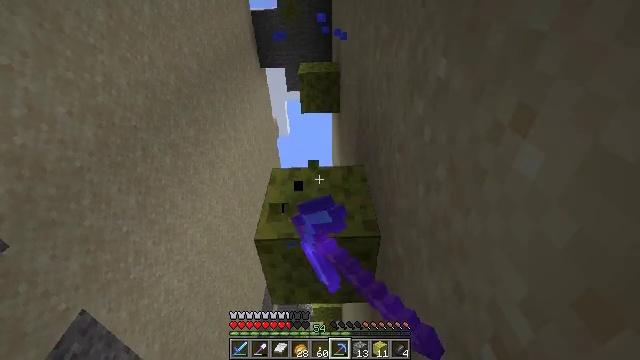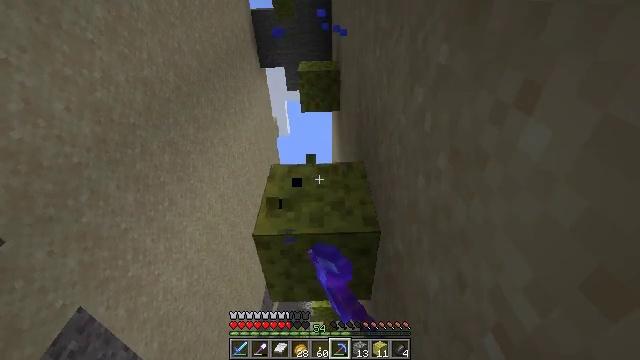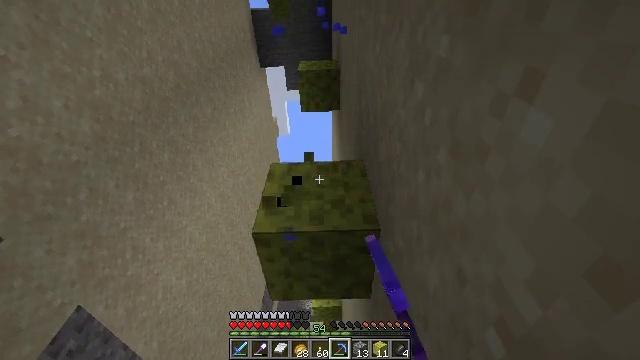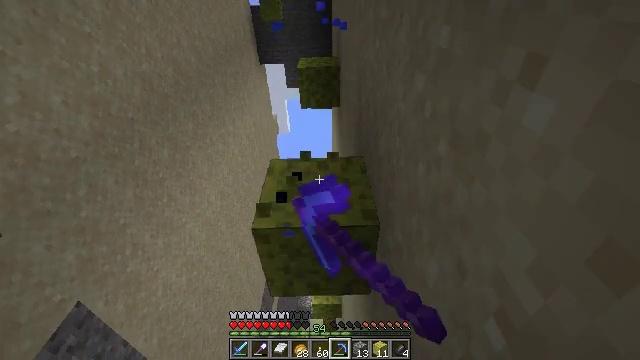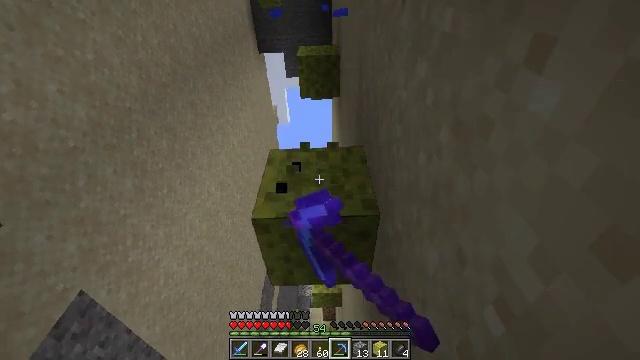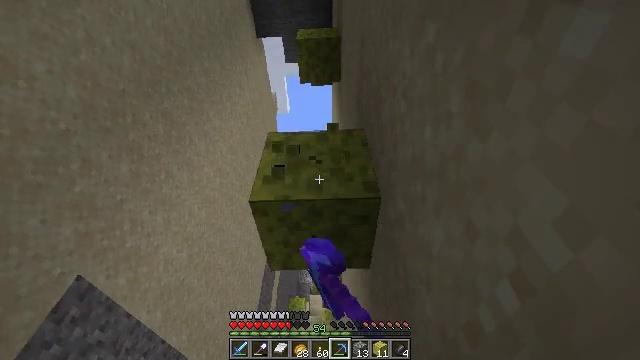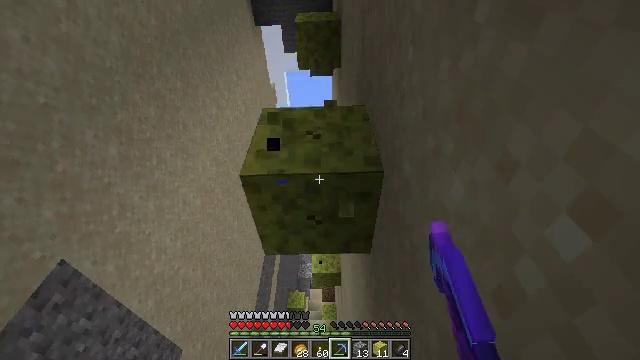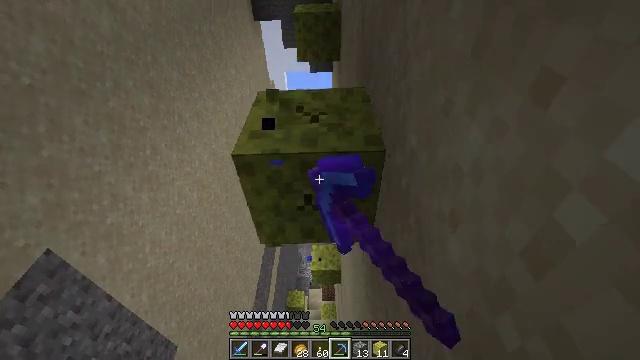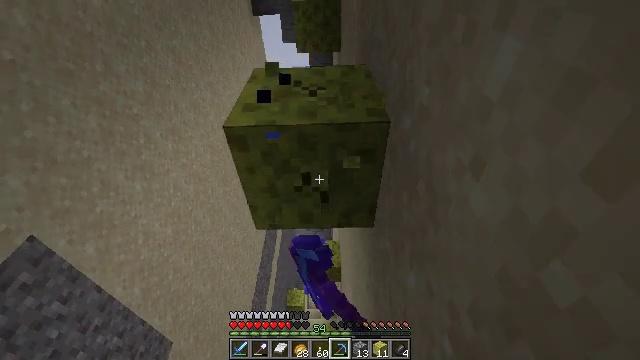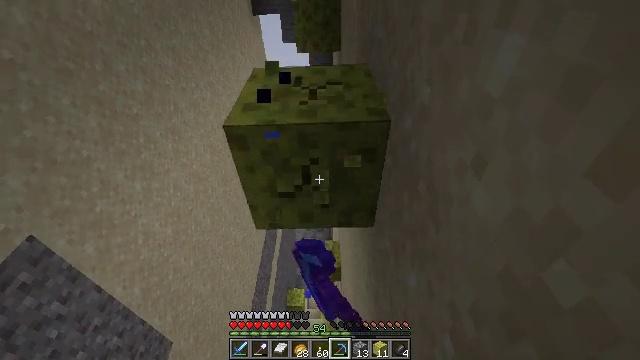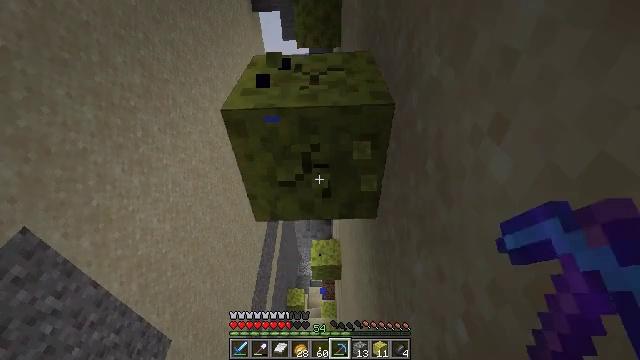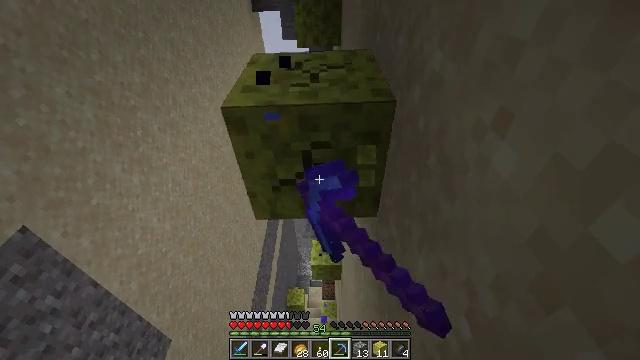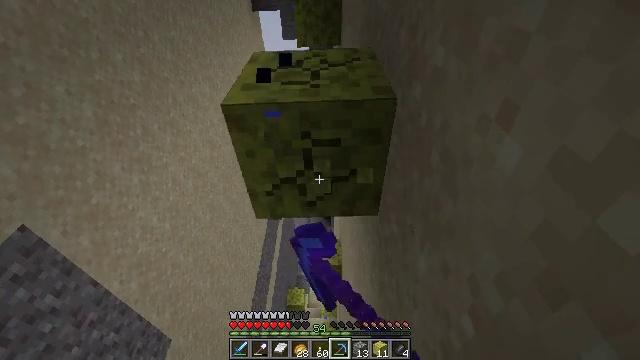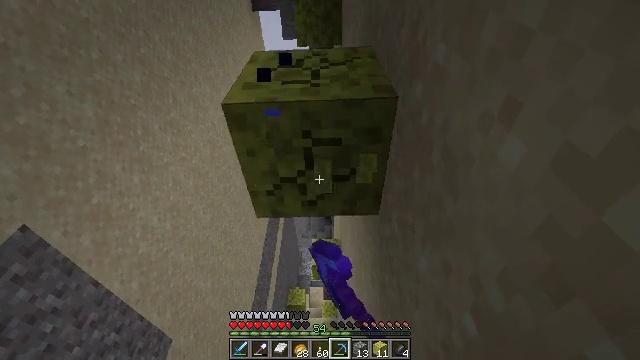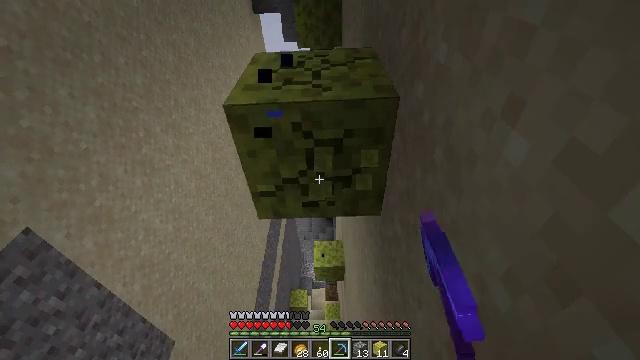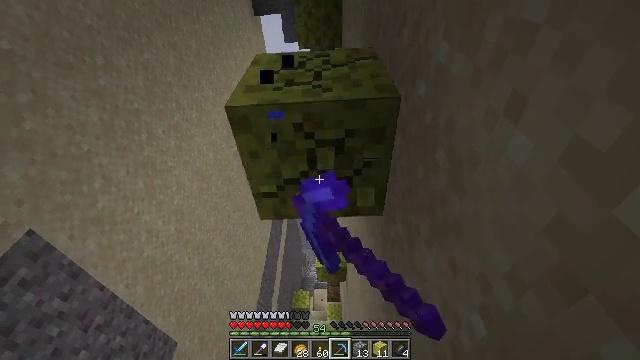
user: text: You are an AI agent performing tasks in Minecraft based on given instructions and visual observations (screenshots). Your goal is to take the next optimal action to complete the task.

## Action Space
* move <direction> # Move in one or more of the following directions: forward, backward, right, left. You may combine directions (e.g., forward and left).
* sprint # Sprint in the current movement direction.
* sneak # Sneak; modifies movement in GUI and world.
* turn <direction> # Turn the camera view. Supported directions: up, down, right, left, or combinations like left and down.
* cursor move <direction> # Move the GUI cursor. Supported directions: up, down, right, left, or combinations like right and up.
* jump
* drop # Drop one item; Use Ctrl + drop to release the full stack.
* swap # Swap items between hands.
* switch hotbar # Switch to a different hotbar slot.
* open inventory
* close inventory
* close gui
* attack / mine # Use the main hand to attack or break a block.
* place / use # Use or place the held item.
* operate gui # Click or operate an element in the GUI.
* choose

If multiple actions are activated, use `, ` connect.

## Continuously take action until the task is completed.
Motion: motion action
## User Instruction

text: Gather a wet sponge from the ocean.
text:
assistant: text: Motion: attack / mine
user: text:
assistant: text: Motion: attack / mine
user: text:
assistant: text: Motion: attack / mine
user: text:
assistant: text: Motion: move forward, turn down, attack / mine
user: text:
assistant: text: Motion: move forward, turn down, attack / mine
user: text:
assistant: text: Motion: move forward, attack / mine
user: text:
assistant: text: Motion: move forward, attack / mine
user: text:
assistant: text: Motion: attack / mine
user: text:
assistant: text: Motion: attack / mine
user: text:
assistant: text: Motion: attack / mine
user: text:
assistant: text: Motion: attack / mine
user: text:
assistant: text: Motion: attack / mine
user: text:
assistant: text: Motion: attack / mine
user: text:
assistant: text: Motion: attack / mine
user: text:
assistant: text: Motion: attack / mine
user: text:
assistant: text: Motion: attack / mine
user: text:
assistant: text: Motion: attack / mine
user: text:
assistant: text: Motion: attack / mine
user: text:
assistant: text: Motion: attack / mine
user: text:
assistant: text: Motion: attack / mine
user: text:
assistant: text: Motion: attack / mine
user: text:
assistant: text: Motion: attack / mine
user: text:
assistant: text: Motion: attack / mine
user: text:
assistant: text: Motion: attack / mine
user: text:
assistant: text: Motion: attack / mine
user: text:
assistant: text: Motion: attack / mine
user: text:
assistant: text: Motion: turn left and down
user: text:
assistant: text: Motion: turn left and down
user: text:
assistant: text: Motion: turn left and down
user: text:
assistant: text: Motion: turn left and down